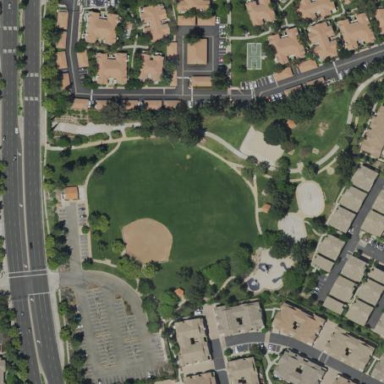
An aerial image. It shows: Park.